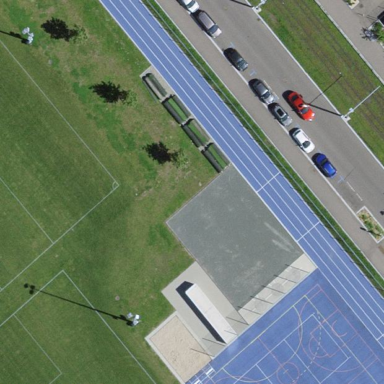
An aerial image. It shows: Track made of tartan material in leisure land area.